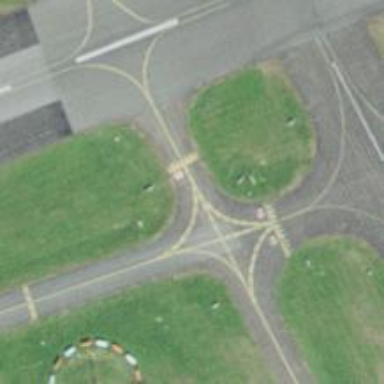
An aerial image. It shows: Image of taxiway at airport.